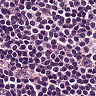
Metastatic tissue present: no